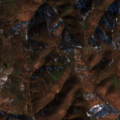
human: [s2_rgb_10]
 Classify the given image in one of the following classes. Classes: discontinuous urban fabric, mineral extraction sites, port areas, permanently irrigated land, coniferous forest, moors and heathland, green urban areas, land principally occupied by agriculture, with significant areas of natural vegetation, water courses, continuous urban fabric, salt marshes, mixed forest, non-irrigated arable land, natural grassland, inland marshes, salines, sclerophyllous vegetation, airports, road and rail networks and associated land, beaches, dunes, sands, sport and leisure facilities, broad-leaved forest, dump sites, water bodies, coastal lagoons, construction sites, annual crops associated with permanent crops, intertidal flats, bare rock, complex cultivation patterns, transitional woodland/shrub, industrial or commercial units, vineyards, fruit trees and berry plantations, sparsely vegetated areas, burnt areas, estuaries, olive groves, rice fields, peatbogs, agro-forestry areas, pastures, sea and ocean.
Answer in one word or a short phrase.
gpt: broad-leaved forest, transitional woodland/shrub